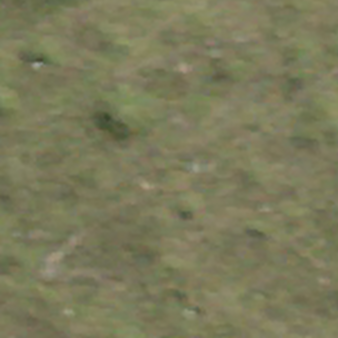
Label: other